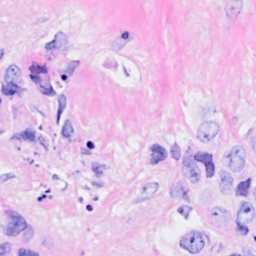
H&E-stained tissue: Breast